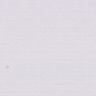
Metastatic tissue present: no